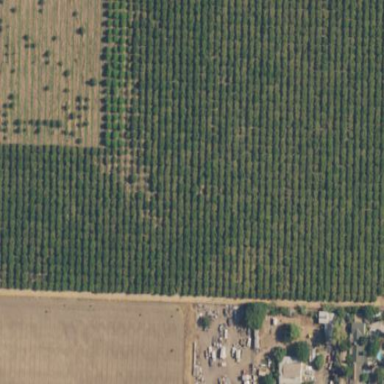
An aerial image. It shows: Orchard.